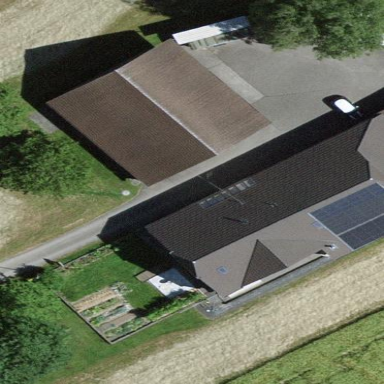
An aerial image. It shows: Farm building.